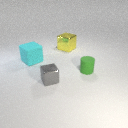
small green rubber cylinder to the right of large yellow metal cube